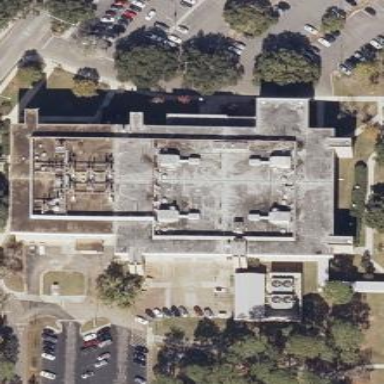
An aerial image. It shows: University building.